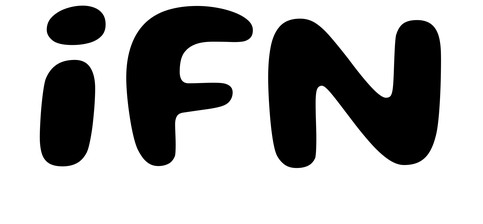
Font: Gluten_SemiBold